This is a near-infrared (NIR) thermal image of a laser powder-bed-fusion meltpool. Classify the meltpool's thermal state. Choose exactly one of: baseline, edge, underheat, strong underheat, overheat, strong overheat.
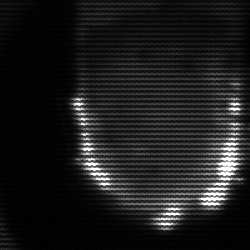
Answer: baseline